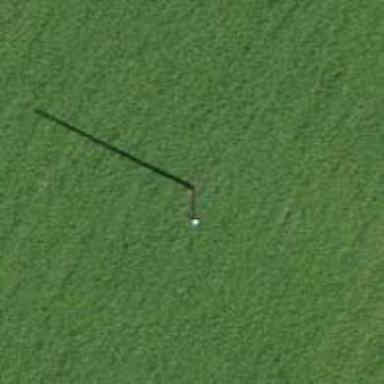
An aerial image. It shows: Power pole.